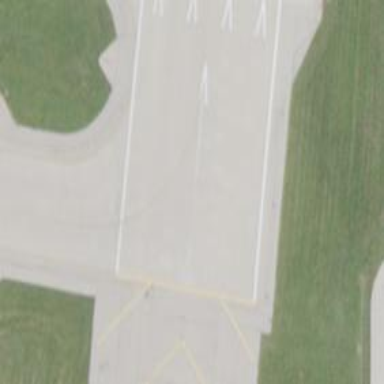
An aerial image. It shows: Runway with displaced threshold at the airport.